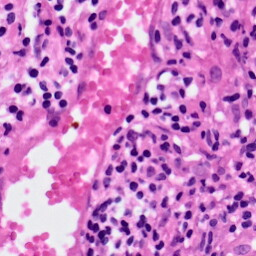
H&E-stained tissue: Lung